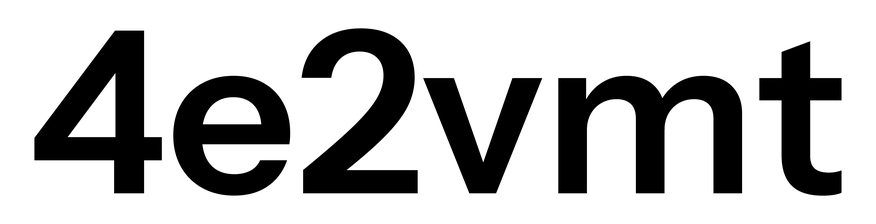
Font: InstrumentSans_SemiBold